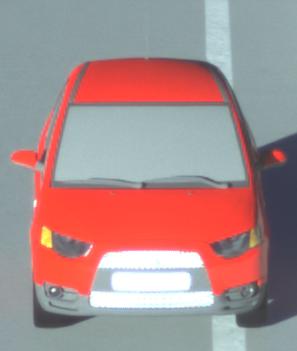
Make: Mitsubishi
Model: Colt 1.1
Detailed model: Colt (VI)
Model produced from: 2008/11
Model produced until: 2010/10
Doors: 3
Color: red
Road condition: wet road
Daytime: sunrise or sunset
Contrast: high contrast